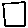
Label: square